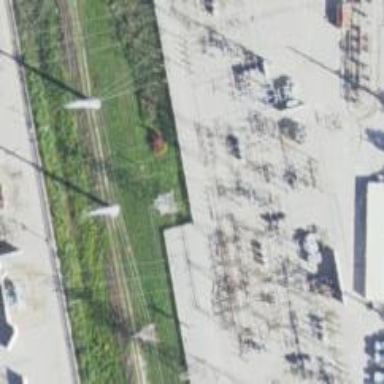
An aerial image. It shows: Switch used for power control.